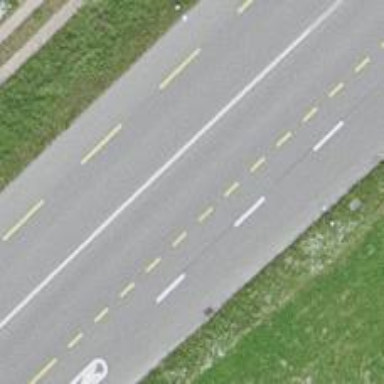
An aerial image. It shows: Primary highway with designated cycle lane.